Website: home-depot
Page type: customer-info-address
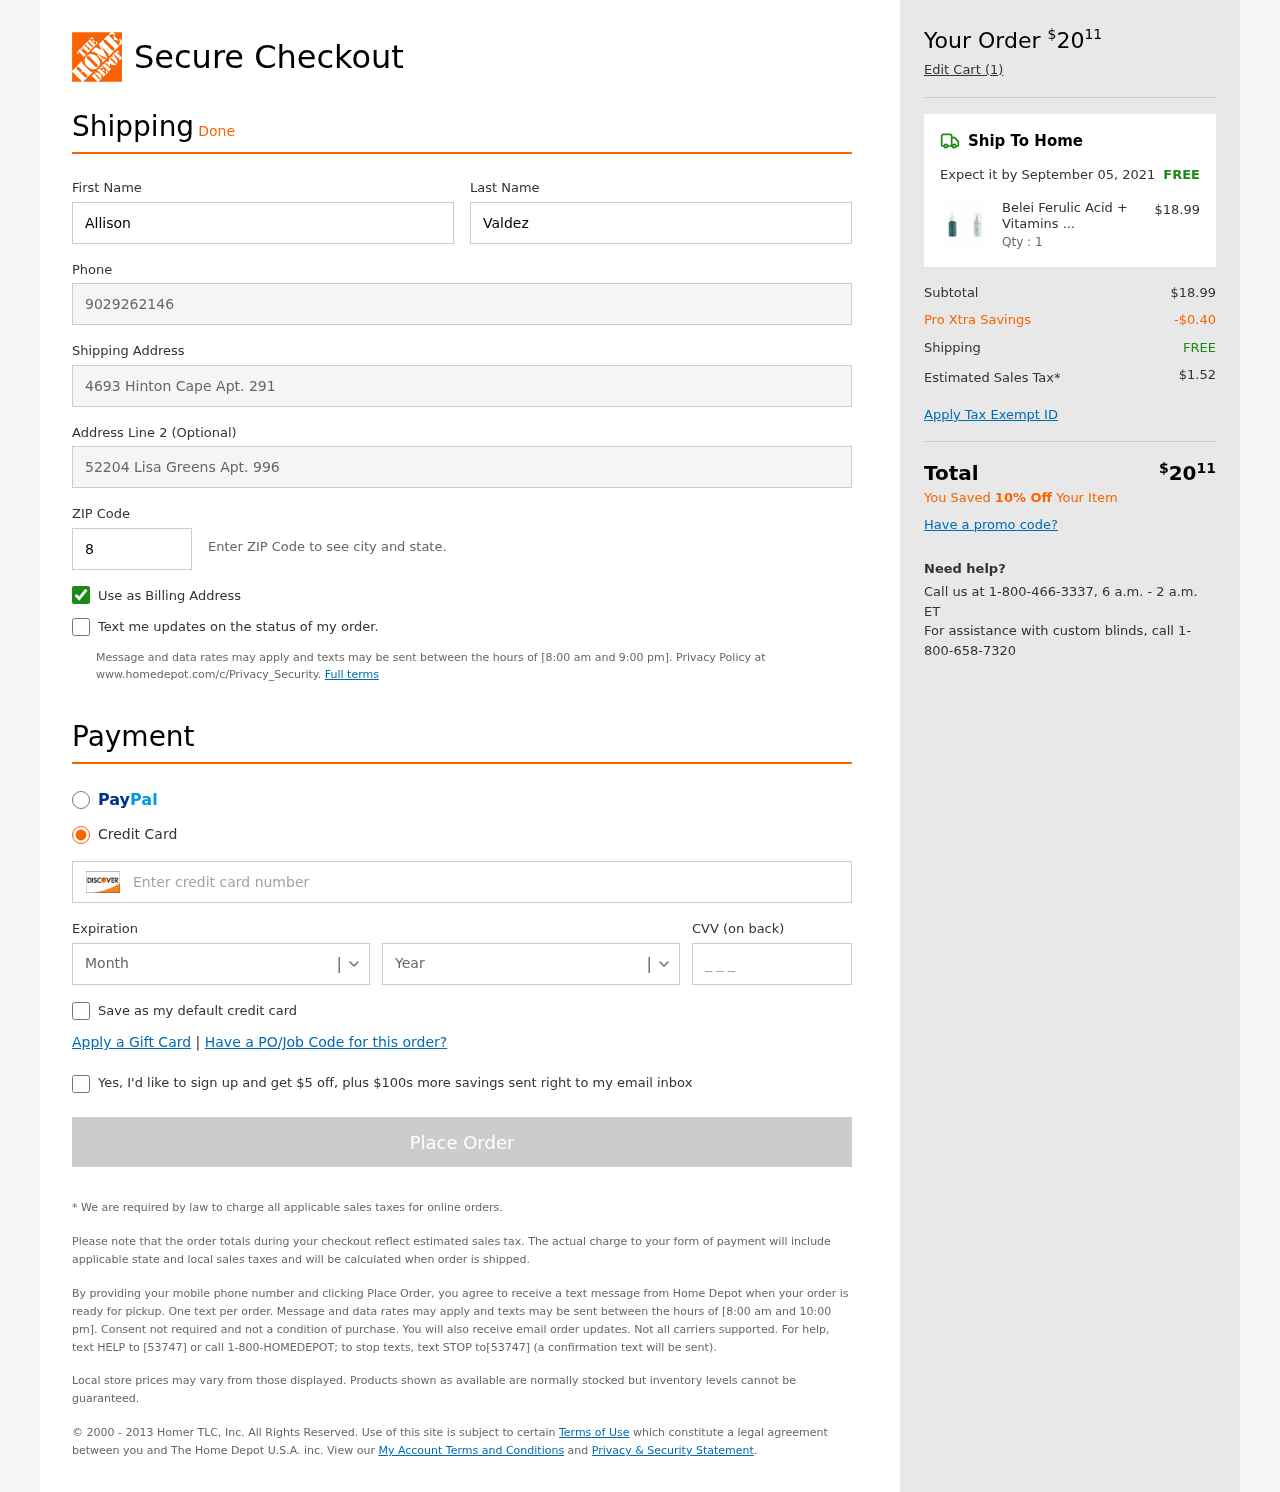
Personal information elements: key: PII_CARD_CVV
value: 267
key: PII_CARD_EXPIRY_MONTH
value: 12
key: PII_CARD_EXPIRY_YEAR
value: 29
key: PII_CARD_NUMBER
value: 6541 4818 7016 9807
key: PII_FIRSTNAME
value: Allison
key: PII_LASTNAME
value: Valdez
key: PII_PHONE
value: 9029262146
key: PII_POSTCODE
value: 80509
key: PII_STREET
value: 4693 Hinton Cape Apt. 291
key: PII_STREET2
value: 52204 Lisa Greens Apt. 996
Product elements: key: PRODUCT1_NAME
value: Belei Ferulic Acid + Vitamins C and E Serum, Fragrance Free, Paraben Free, 1 Fluid Ounce (30 mL) & H
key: PRODUCT1_PRICE
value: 18.99
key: PRODUCT1_QUANTITY
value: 1
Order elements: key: ORDER_TOTAL
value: $2011
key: ORDER_NUM_ITEMS
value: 1
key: ORDER_DELIVERY_DATE
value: September 05, 2021
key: ORDER_SHIPPING_COST
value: FREE
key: ORDER_SUBTOTAL
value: $18.99
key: ORDER_DISCOUNT
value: -$0.40
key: ORDER_SHIPPING_COST2
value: FREE
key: ORDER_TAX
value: $1.52
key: ORDER_TOTAL2
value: $2011
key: ORDER_SAVINGS_MESSAGE
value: You Saved 10% Off Your Item